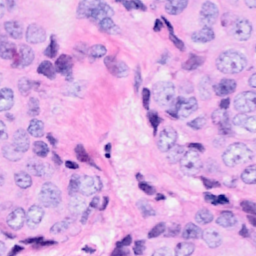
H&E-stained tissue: Breast